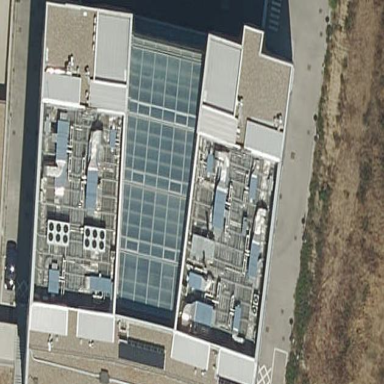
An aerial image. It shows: Public building.